Question: The input is
(1) a bracketed representation of a tree with labeled internal nodes such as:
'''
(S (N John) (VP (V hit) (NP (D the) (N ball))))
'''
with output:

(Whether the lines are dashed and whether the caption is present are not significant.)
(2) a bracketing on words without labels e.g.:
'''
((John) ((hit) ((the) (ball))))
'''
with output same as above (no internal labels this time, just the tree structure).
Another component of the input is whether the tree is labeled as in (1) or unlabeled as in (2).
---
What is the best way (fastest development time) to render these trees in the browser in javascript? Everything should happen on the client side.
I'm imagining a simple interface with just a textbox (and a radio button specifying whether it is a labeled tree or not), that, when changed, triggers a tree to render (if the input does not have any syntax errors).
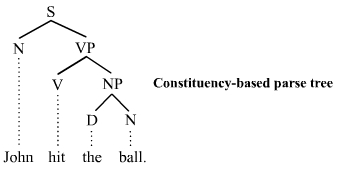
Answer: Actually there is server side library to convert bracketed representation into tree, <URL>.
You can reimplement them using javascript graphic library like <URL> or roll you on javascript using HTML5 canvas.
<URL>